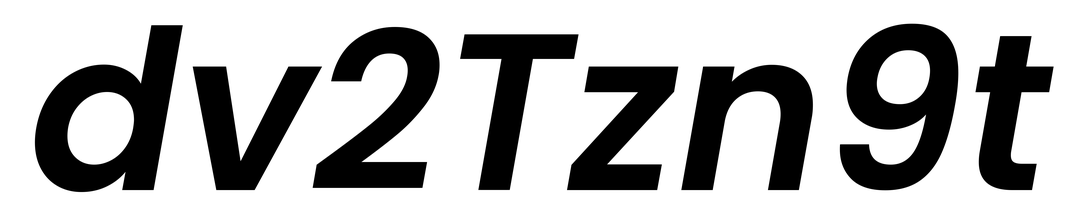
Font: Poppins-SemiBoldItalic